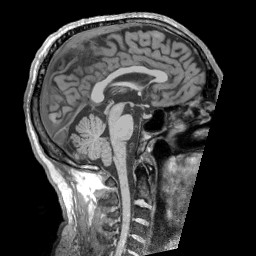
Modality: T1w
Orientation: sagittal